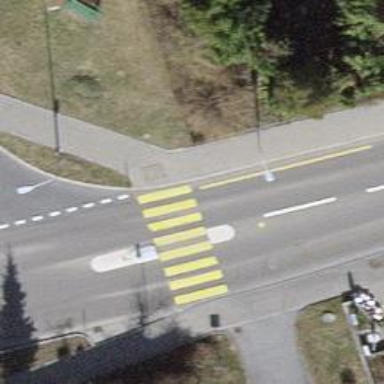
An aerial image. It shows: Marked crossing with pedestrian island.